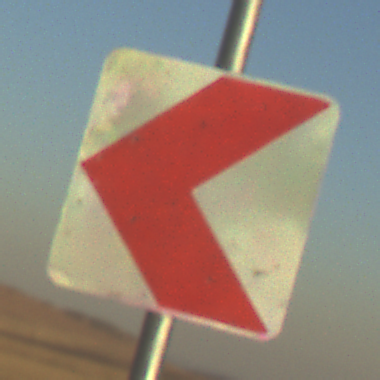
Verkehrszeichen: RichtungstafelnInKurvenKleinRechts
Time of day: SunriseSunset
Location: Outdoor (Nature)
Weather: Clear
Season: NotSpecified
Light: Natural